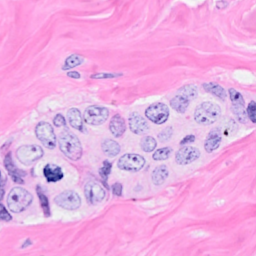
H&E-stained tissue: Breast